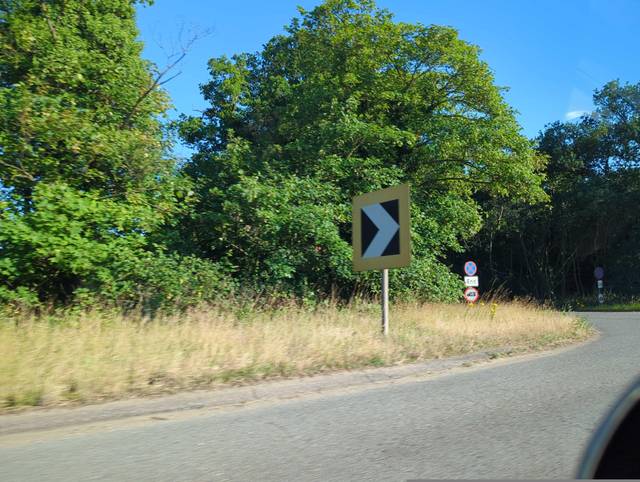
Region: United Kingdom
Coordinates: 51.982, 0.9996